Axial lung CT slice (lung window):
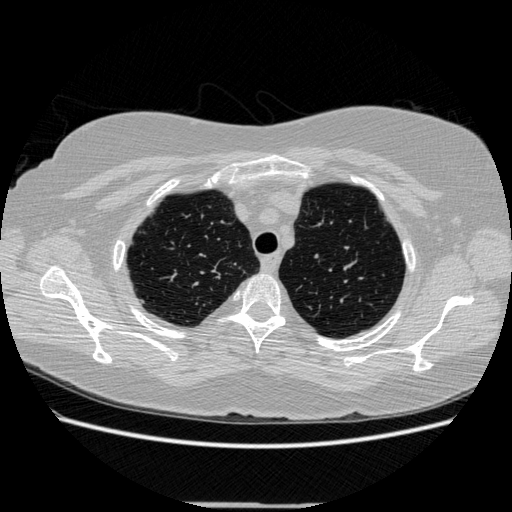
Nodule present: yes
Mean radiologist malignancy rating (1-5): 2.5